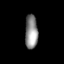
Tissue: lung
Cell type: Epithelial cells
Senescence score: 0.7381
Nuclear area (px): 421
Mean DAPI intensity: 141.183